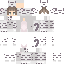
A female skeleton skin with pale skin, wearing brown long hair dressed in a black robe top and black pants, featuring a closed mouth.